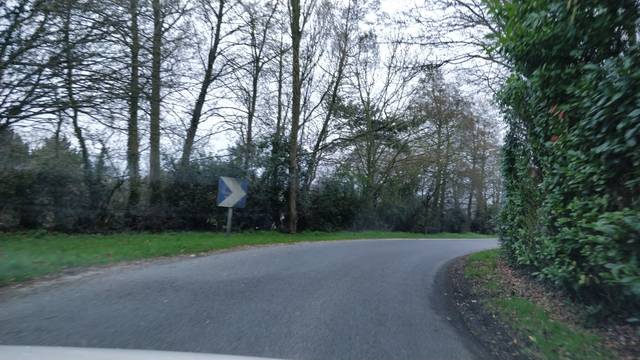
Region: France
Coordinates: 48.534, -2.759